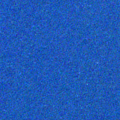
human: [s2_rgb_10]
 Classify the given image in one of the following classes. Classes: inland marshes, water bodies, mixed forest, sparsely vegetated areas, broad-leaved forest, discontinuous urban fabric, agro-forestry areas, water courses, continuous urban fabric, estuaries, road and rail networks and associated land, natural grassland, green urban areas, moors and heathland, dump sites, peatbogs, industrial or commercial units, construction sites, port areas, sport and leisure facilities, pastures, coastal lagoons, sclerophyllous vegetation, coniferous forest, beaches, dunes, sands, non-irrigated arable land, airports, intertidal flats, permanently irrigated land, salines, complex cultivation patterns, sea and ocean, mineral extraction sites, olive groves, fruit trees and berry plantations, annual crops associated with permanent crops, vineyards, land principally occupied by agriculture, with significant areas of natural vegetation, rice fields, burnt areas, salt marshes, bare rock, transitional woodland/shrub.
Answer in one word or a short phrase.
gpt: sea and ocean